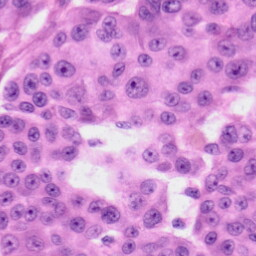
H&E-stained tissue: Skin